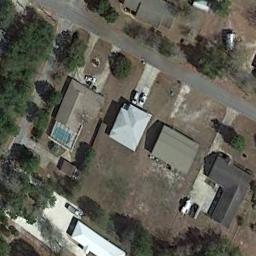
Label: residential